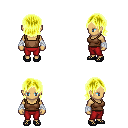
a pixel art fantasy rpg character, female body template, human, tanned skin, brown pirate shirt, red pants, gold long bangs hairstyle, white cloth bandages, ghillies, four views (front, back, left, right), 2x2 character sprite sheet, small pixel art, hard edges, no anti-aliasing